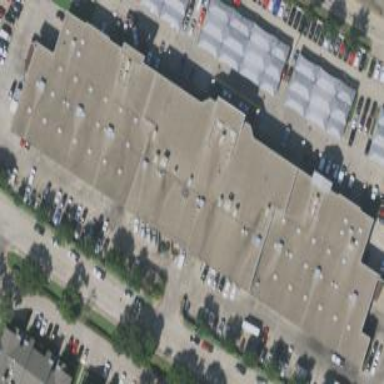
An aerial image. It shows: Car shop building.